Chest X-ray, PA view. Patient: 57 years old, sex M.
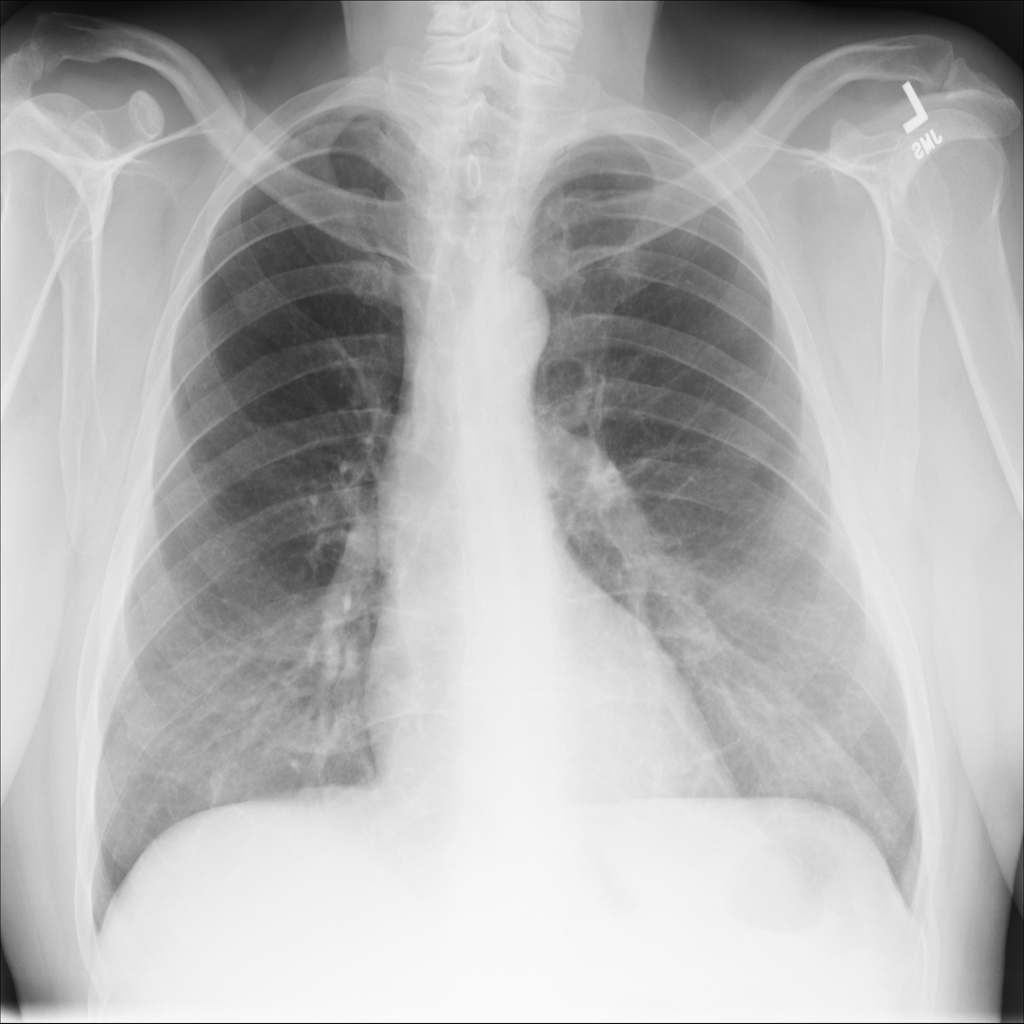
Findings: No Finding